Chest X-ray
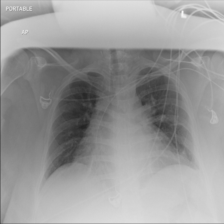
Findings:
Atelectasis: negative
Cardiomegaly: negative
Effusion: negative
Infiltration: negative
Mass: negative
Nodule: negative
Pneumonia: negative
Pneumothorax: negative
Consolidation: negative
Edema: negative
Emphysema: negative
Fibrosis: negative
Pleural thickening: negative
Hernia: negative